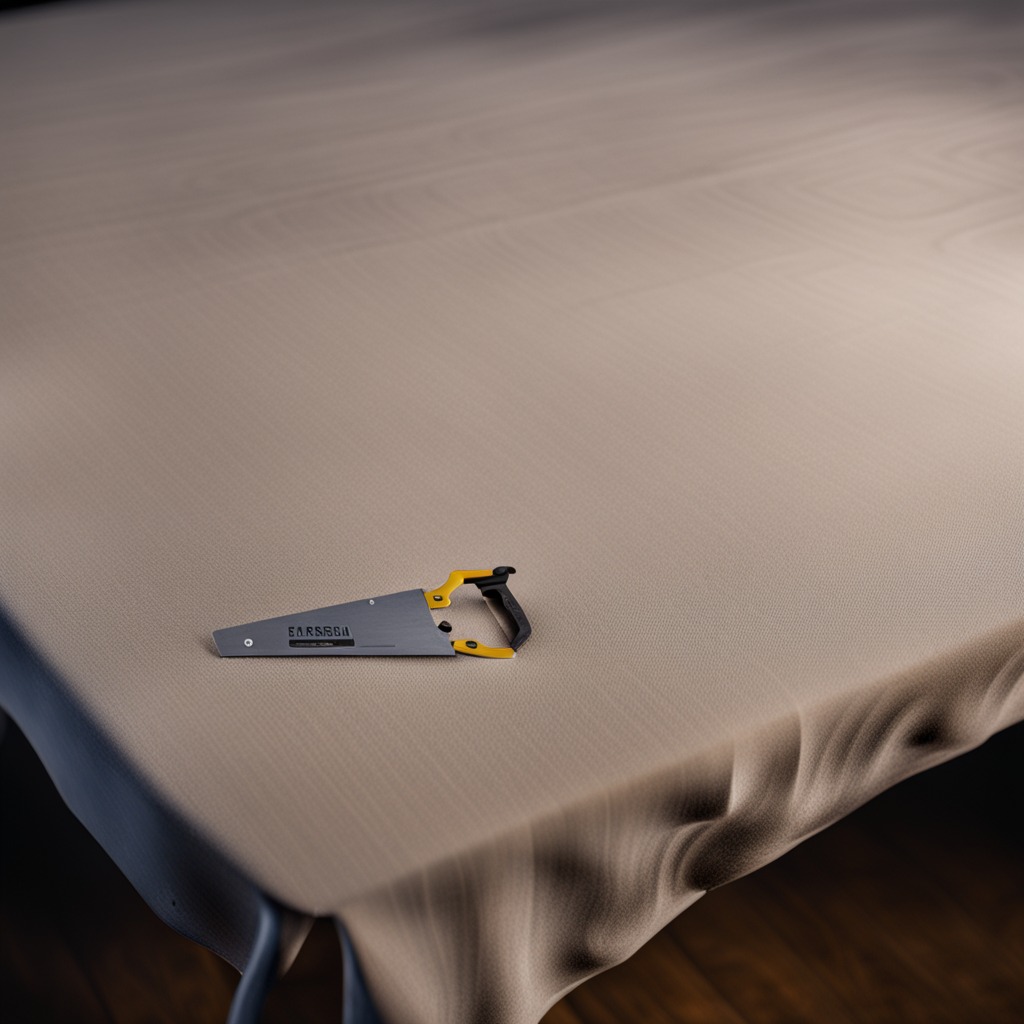
A handheld metal saw lying on a wooden table inside a workshop at night dim ambient light soft shadows worn but beneath the cloth